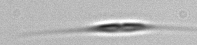
Label: Cylindrotheca